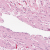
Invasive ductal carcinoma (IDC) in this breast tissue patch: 0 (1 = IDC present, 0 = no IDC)